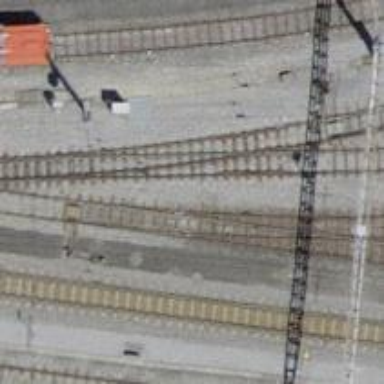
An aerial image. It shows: Narrow-gauge railway yard with electrified tracks featuring contact line.